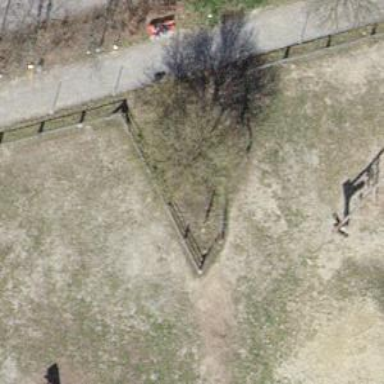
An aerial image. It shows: Urban tree adds touch of nature to the surroundings.